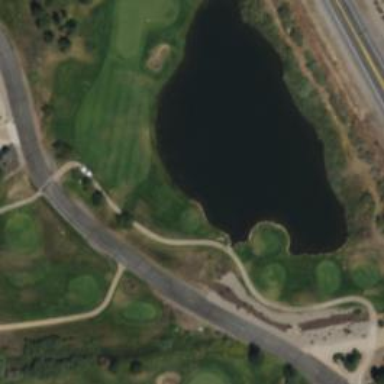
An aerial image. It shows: Rough grassy area used for golf.